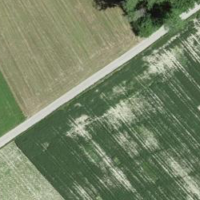
EUNIS habitat code: 52
Species observed at this site:
Sambucus racemosa